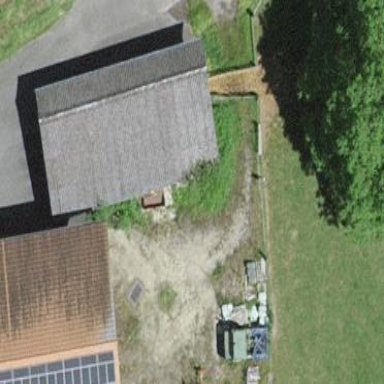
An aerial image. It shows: Barn.